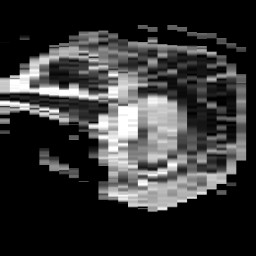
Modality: ADC
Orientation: sagittal
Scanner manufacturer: philips
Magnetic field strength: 3 T
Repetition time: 4.113 s
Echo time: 0.06054 s